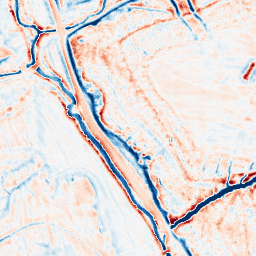
Category: edge_preserving
Decomposition family: bilateral
Decomposition parameters: d: 15
sigma_color: 25
sigma_space: 150
Upsampling method: regularized
Upsampling parameters: scale: 2
lambda_reg: 0.01
Upsampling scale: 2